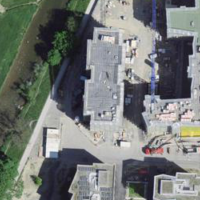
EUNIS habitat code: 54
Species observed at this site:
Juglans regia
Rumex acetosa